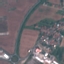
Land use / land cover class: Highway